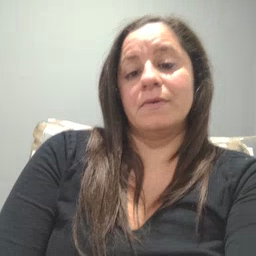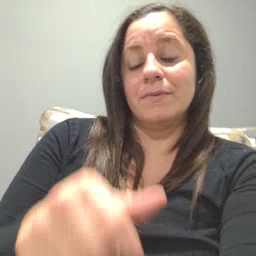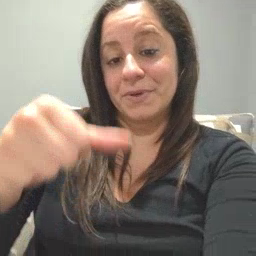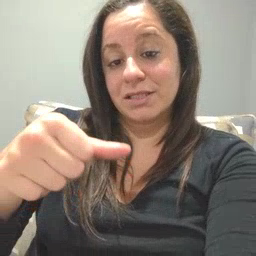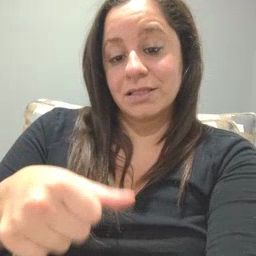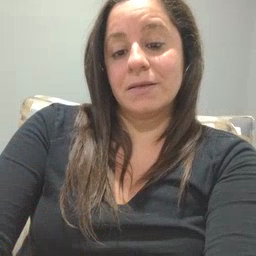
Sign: puzzle